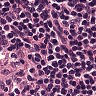
Metastatic tissue present: no